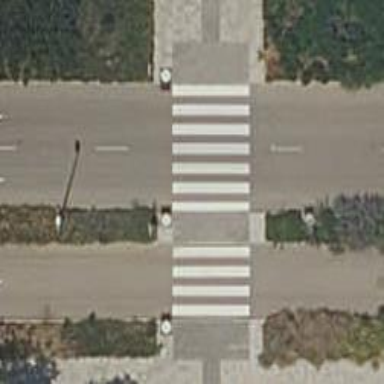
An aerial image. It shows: Uncontrolled crossing on the road.